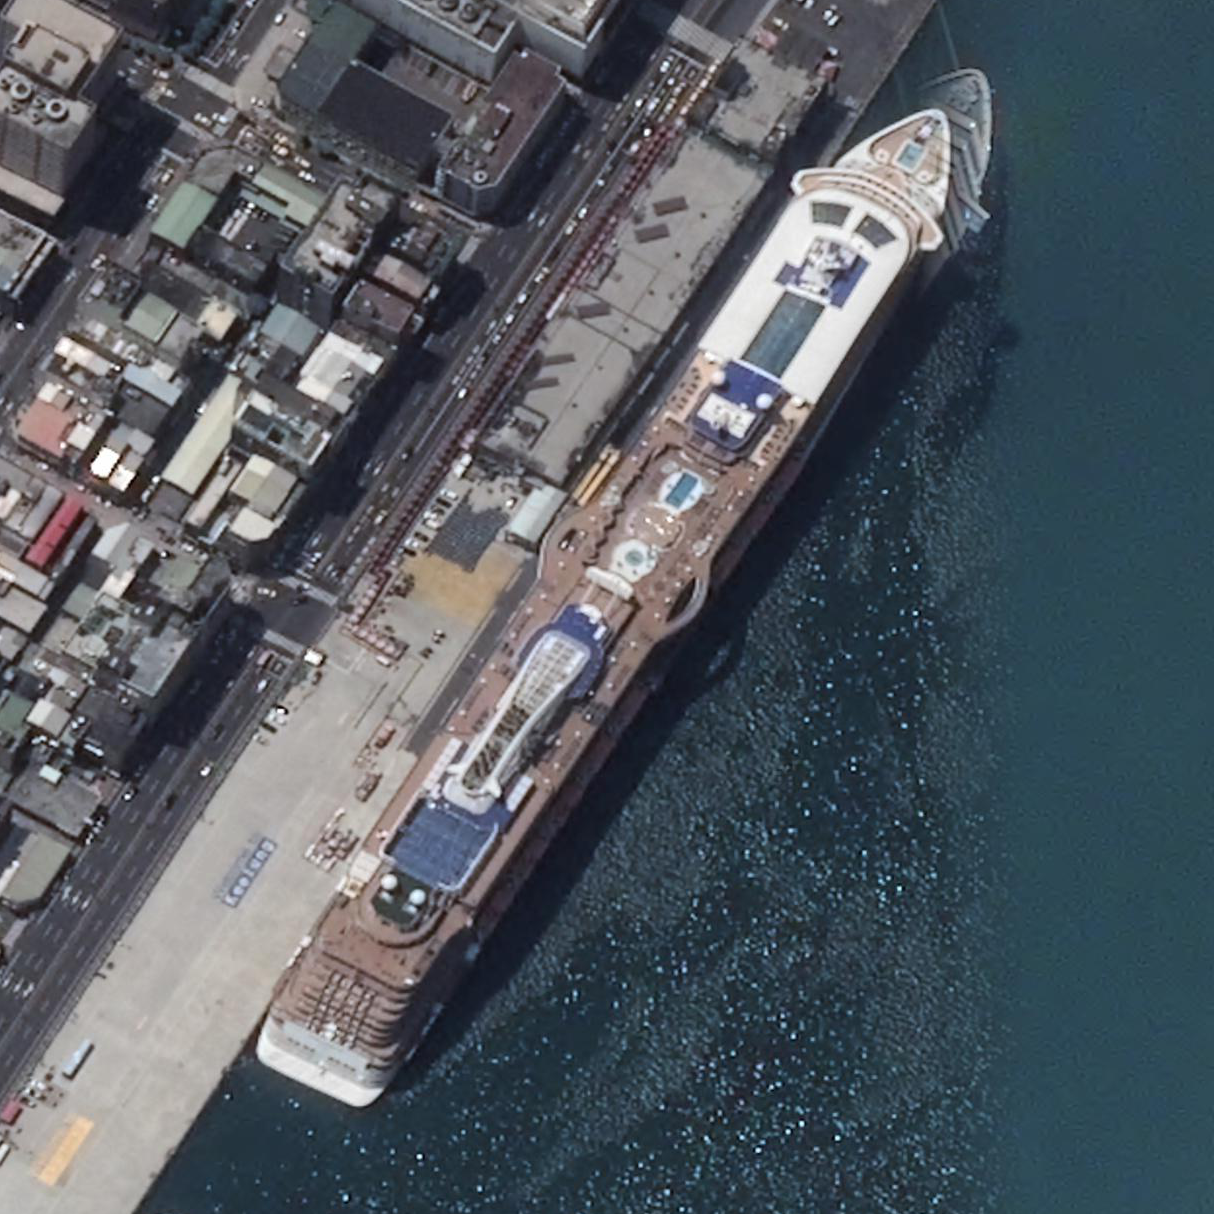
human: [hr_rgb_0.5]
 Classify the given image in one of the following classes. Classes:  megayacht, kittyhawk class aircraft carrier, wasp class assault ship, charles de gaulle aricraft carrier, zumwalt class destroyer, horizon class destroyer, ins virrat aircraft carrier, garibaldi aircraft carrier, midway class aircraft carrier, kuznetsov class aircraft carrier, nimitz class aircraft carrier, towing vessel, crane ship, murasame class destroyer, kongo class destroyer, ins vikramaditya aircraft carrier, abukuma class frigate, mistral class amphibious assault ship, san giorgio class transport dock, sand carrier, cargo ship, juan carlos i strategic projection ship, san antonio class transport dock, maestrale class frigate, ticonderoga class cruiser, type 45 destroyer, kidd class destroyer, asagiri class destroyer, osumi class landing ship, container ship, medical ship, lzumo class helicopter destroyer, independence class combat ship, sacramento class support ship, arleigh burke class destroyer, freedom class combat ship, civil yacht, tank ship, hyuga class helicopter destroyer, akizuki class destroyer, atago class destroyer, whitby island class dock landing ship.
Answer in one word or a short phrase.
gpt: Megayacht